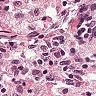
Metastatic tissue present: no